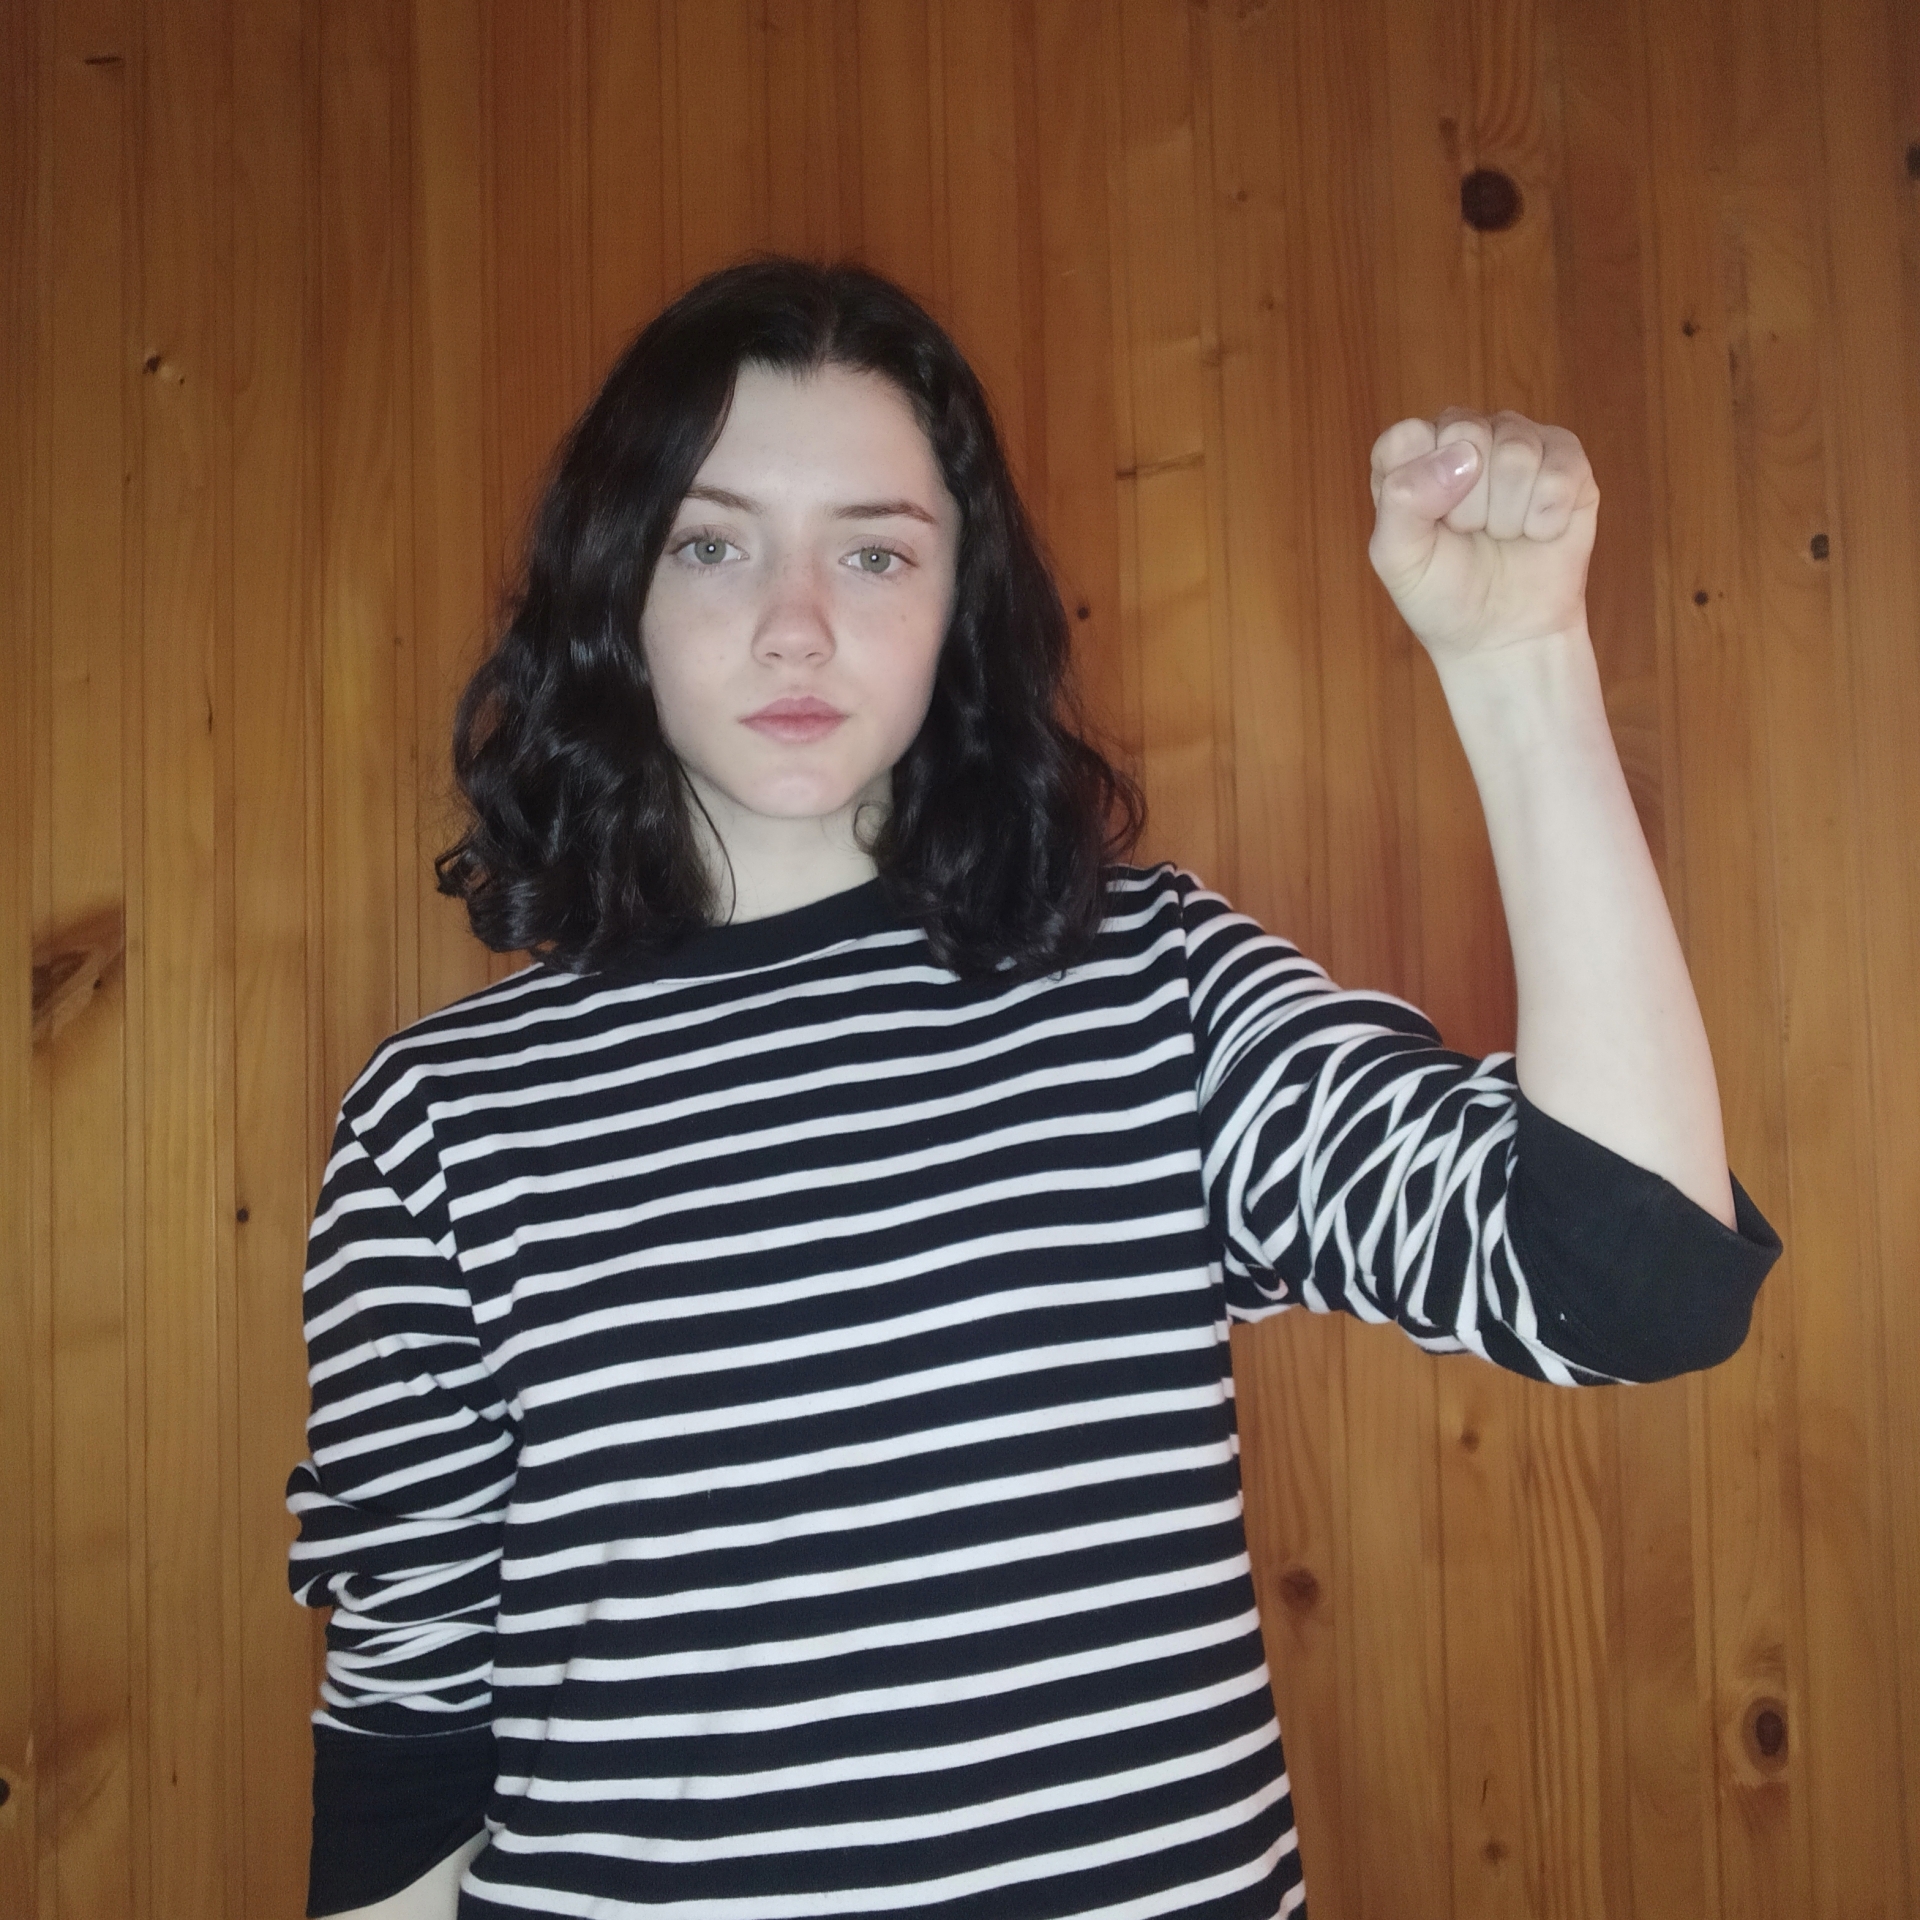
Label: clear